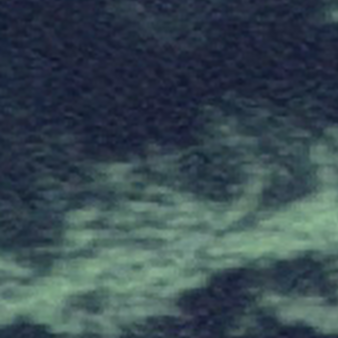
Label: other